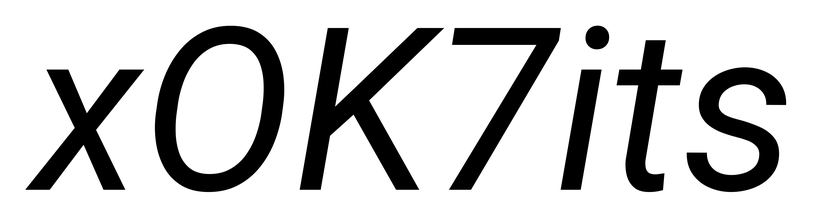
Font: Roboto-Italic_Italic